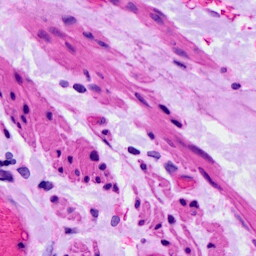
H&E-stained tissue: Ovarian